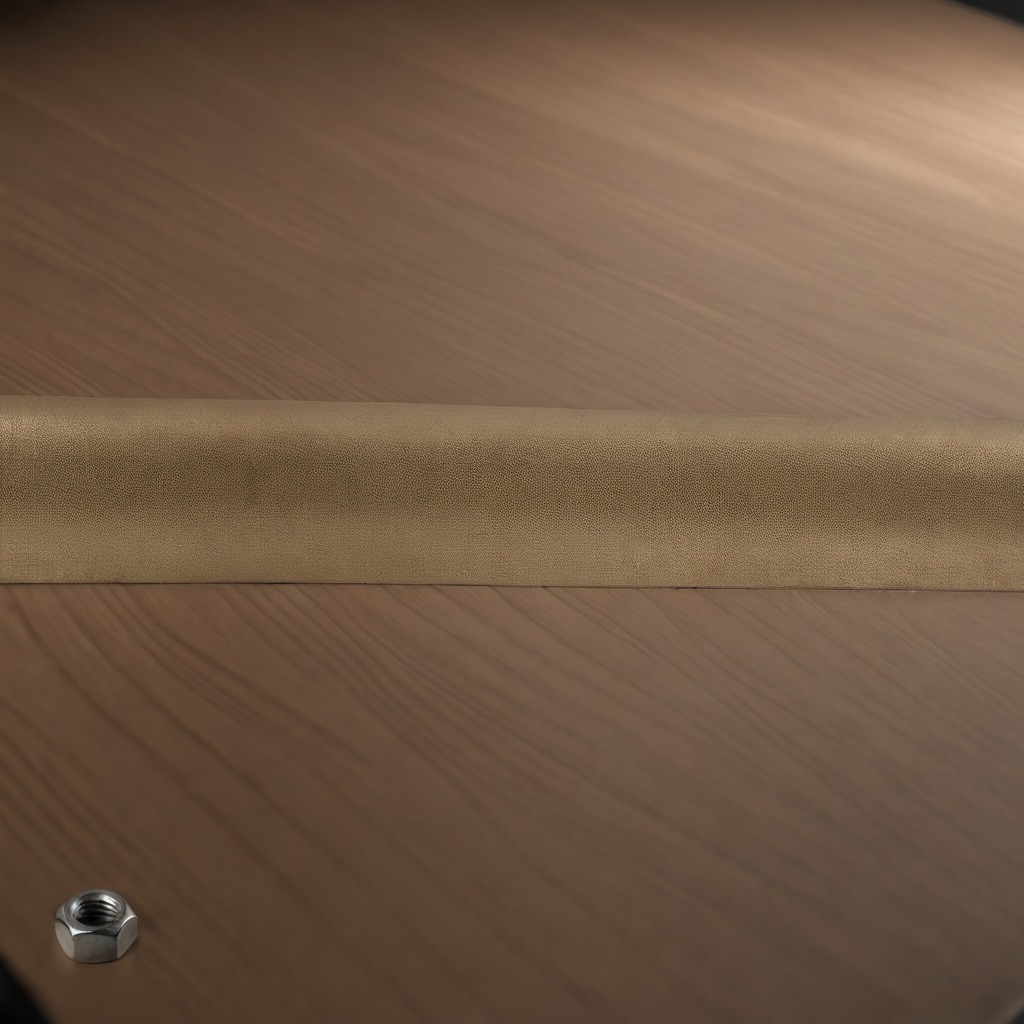
A metal nut lies on the wooden table.